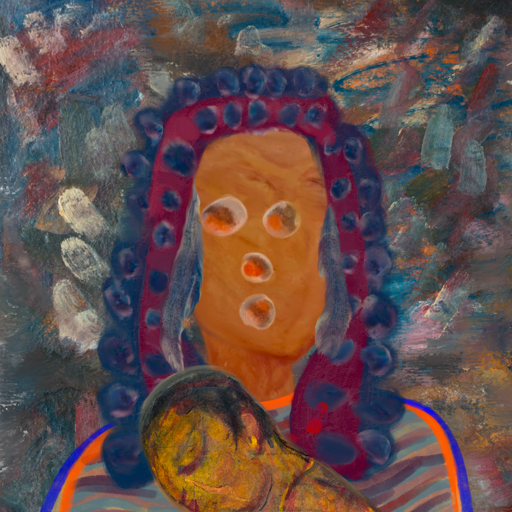
Background: Boggyland, Head And Neck Front: Pious_Lady, Face Front: Rupkatha, Bust: Experience, Hair Front: Hill_Girl, Head Accessory: Blank, Second Necklace: Blank, Necklace: Irani_3, Baby: GypsyMother_Baby